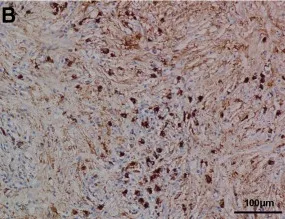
Hematoxylin and eosin (HE) staining and immunohistochemistry (IHC) of the pancreatic tissue. IHC (B) showed abundant IgG4+ plasma cell infiltration.
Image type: pathology (fish)